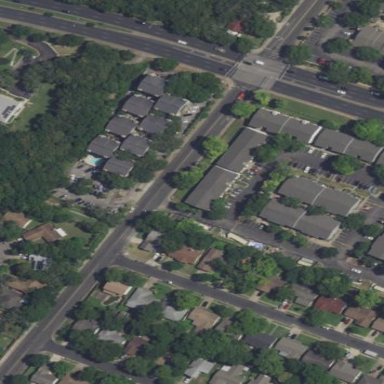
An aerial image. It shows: Condominium within residential area.